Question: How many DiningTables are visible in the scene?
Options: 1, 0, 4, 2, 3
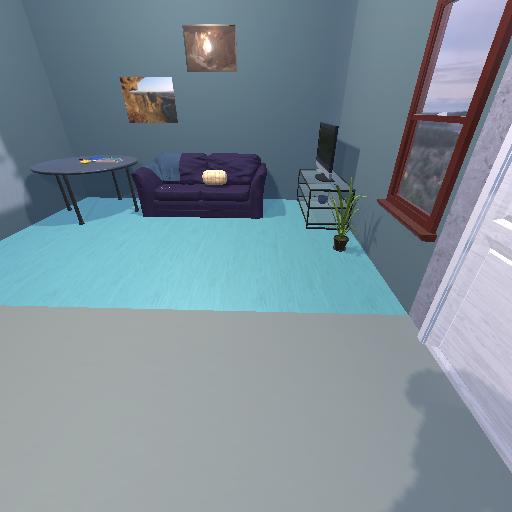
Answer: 1